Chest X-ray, AP view. Patient: 34 years old, sex F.
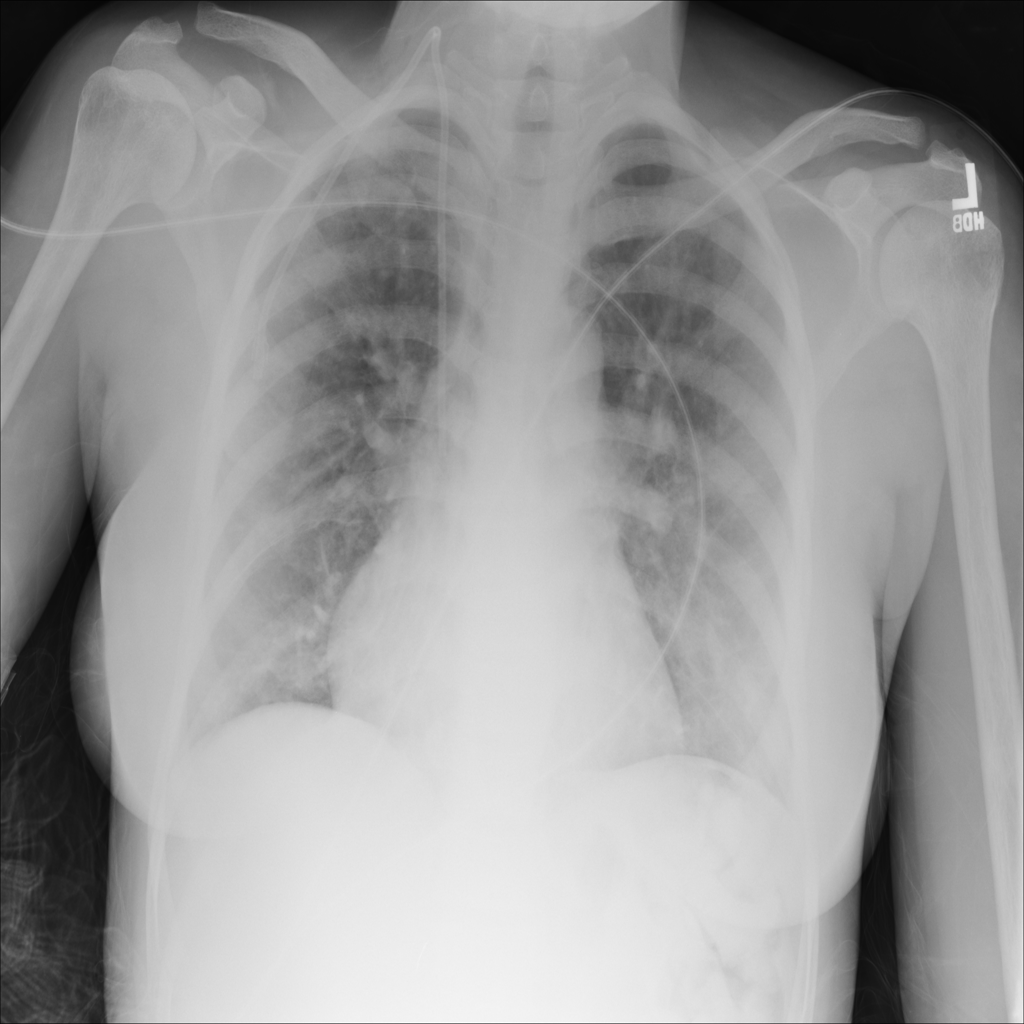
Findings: No Finding